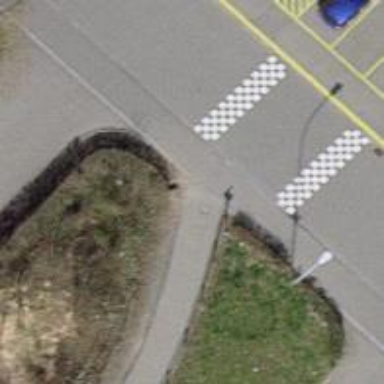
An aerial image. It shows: Cycle barrier.